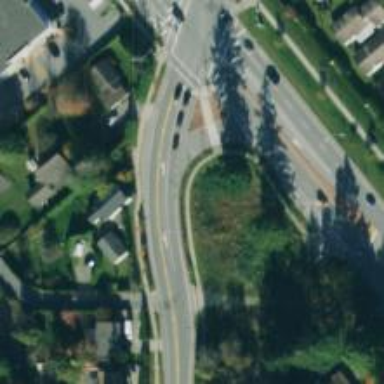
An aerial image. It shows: Tertiary road with separate sidewalk.